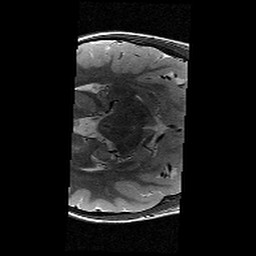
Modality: T2w
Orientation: axial
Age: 10
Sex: male
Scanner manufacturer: siemens
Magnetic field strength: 3 T
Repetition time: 9.23 s
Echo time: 0.067 s